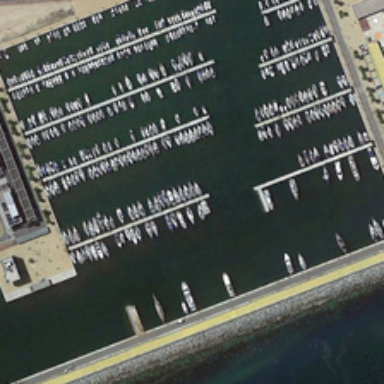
There is a row of gray roof houses on the harbor .